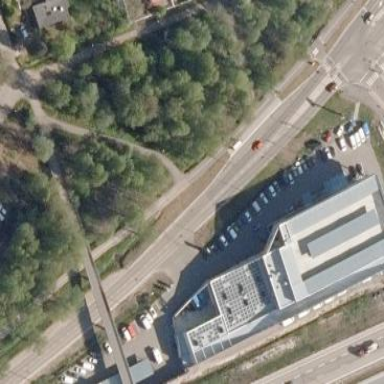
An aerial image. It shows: Car shop building.